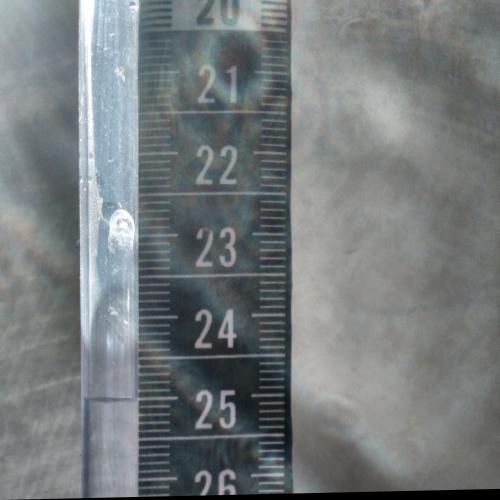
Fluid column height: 25.0 cm